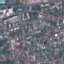
Land use / land cover class: Residential